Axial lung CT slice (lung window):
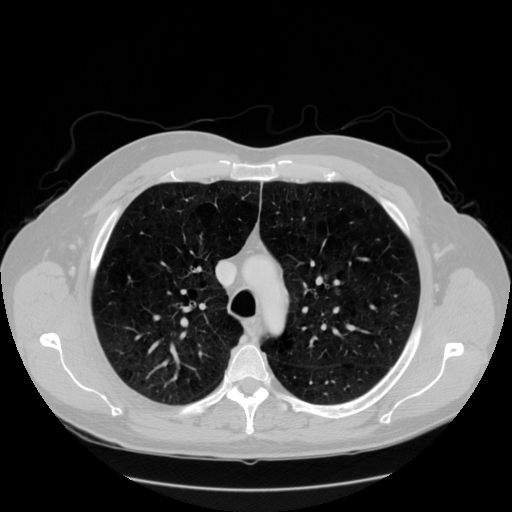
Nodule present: no